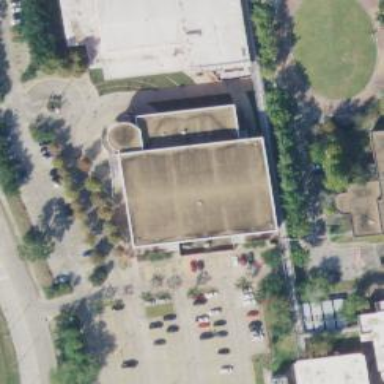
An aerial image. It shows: College building.